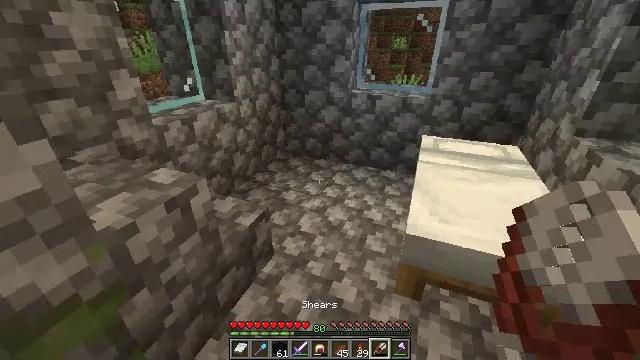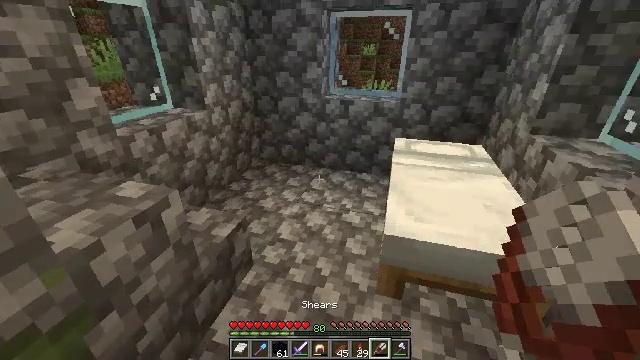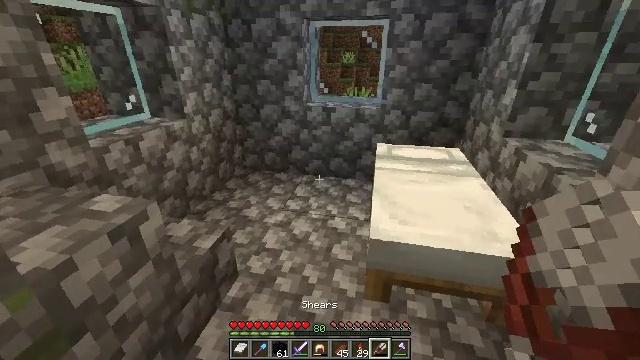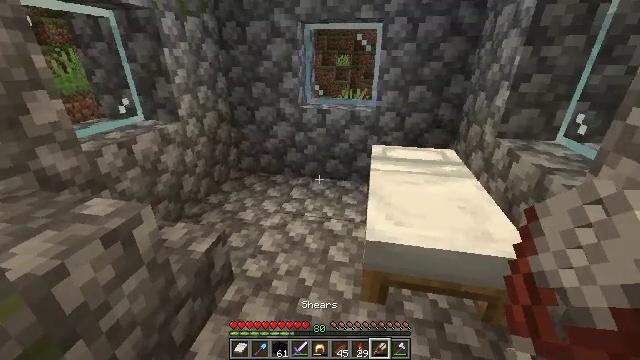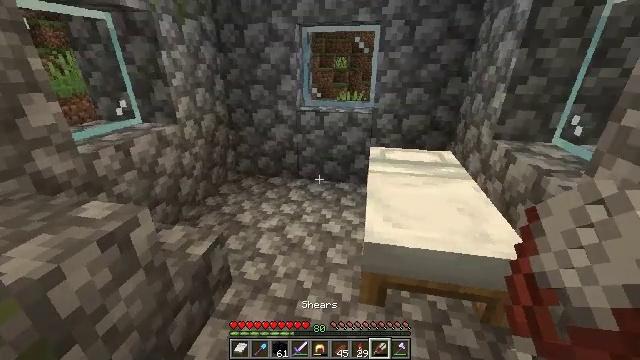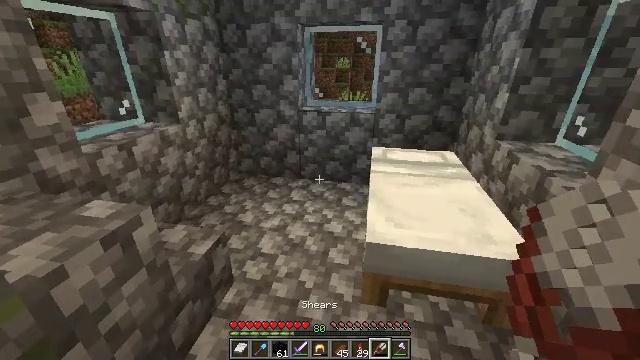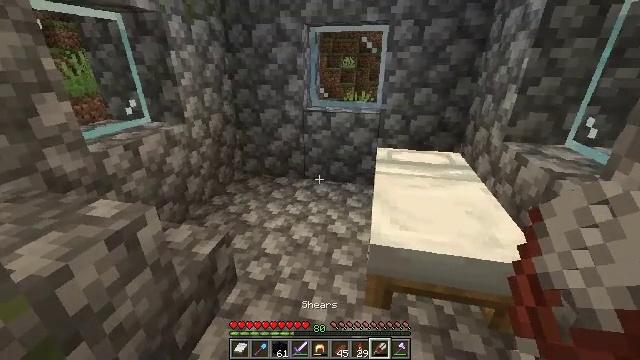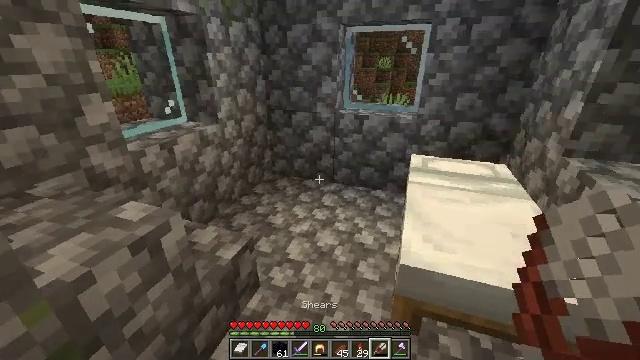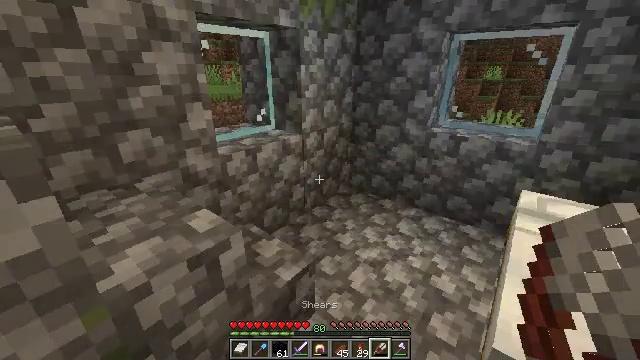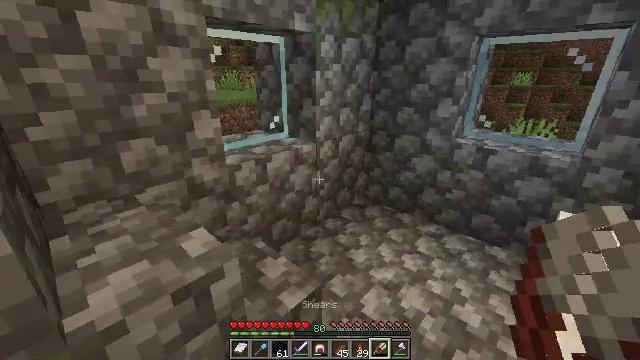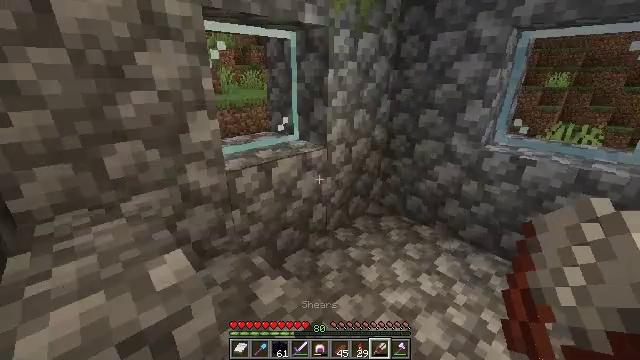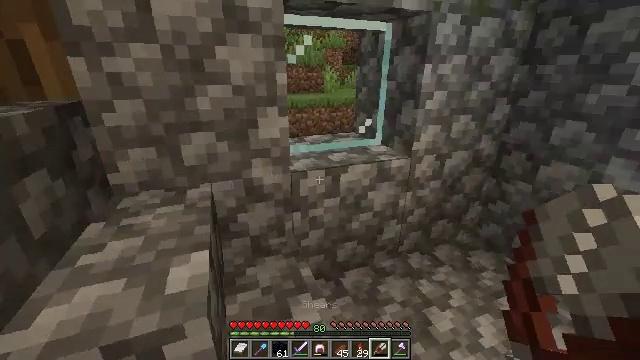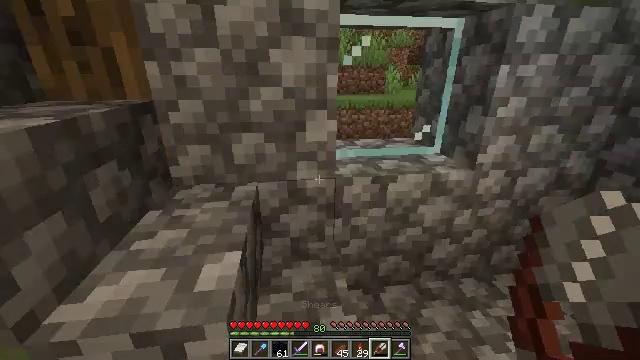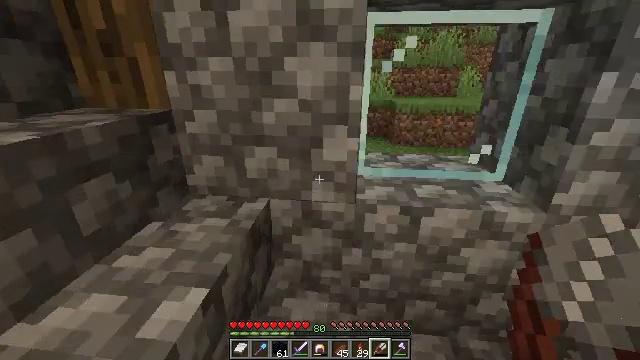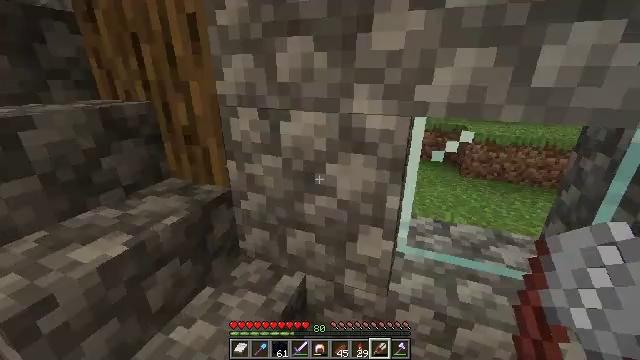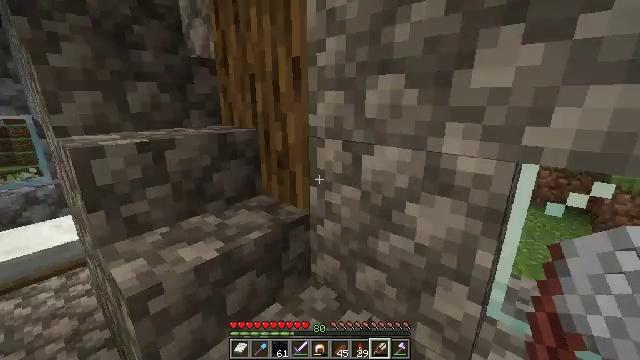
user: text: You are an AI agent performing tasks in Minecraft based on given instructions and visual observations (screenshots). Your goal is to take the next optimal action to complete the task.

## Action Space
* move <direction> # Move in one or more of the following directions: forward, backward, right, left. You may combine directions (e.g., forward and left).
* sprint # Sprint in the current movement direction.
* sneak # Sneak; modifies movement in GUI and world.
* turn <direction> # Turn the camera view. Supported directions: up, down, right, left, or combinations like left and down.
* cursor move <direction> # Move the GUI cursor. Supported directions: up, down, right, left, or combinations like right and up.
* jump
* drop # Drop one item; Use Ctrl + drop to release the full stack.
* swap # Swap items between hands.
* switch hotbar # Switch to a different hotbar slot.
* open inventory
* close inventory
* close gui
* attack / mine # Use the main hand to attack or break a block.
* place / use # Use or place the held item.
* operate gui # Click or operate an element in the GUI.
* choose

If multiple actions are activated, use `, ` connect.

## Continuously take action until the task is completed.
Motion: motion action
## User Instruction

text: Left click on the bell to mine it.
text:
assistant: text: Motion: turn right and up
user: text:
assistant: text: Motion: turn right and up
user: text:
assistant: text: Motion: turn right
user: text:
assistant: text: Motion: no_op
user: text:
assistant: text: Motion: no_op
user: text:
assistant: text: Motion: move forward, turn left
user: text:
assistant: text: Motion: move forward, turn left
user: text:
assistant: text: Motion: move forward, turn left and up
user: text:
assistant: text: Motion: move forward, turn left and up
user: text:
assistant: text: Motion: move forward and move right, turn left
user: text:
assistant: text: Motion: move forward and move right, turn left
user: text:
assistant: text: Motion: move forward and move right, turn left
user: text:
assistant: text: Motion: move forward and move right, turn left
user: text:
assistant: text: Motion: move forward and move right, turn left
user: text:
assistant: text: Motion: move forward and move right, turn left and up
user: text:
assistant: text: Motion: move forward, turn left and up
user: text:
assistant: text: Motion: move forward, turn left and up
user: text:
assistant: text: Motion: move forward, turn left and up
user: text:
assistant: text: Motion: move forward, turn left
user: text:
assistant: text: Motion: move forward
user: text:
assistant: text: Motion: move forward
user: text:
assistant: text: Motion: move forward
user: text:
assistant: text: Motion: move forward
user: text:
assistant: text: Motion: move forward and move right
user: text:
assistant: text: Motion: move forward and move right
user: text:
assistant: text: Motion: move forward and move right, turn left
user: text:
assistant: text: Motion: move forward and move right, turn left and down
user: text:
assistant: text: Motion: move forward and move right, turn left and down
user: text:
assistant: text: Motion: move forward and move right, turn left and down
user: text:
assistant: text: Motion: move forward and move right, turn left and down